Field crop: tomato
Growth stage: 2
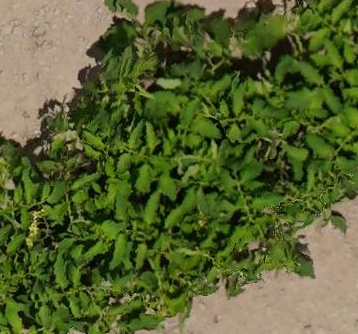
Species: tomato